В открытом космосе три небольших астероида из-за гравитационного притяжения сближаются друг с другом вдоль общей прямой, неподвижной относительно звёзд. Отношение расстояний от среднего астероида до крайних остаётся равным $n=2$ вплоть до их столкновения (см. рисунок).  Масса левого астероида равна $m_{1}$, масса центрального - $m_{2}$.
Найдите массу $m_{3}$ правого астероида.
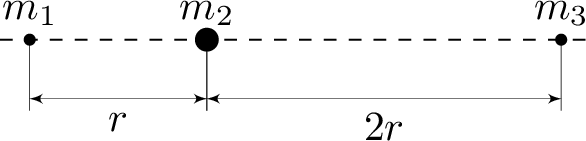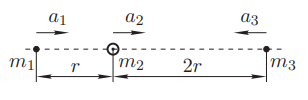
Решение: Пусть ускорения астероидов равны $a_{1}$, $a_{2}$, $a_{3}$ и направлены так, как показано на рисунке ниже.  В системе отсчёта, связанной с третьим астероидом их ускорения равны $a_{1}^{\prime}=a_{1}+a_{3}$ и $a_{2}^{\prime}=a_{2}+a_{3}$. Чтобы отношение расстояний от $m_{1}$ и $m_{2}$ до $m_{3}$ оставалось равным $\frac{3}{2}$, оно должно быть равно отношению ускорений $a_{1}^{\prime}$ и $a_{2}^{\prime}$, то есть $$ \frac{a_{1}^{\prime}}{a_{2}^{\prime}}=\frac{a_{1}+a_{3}}{a_{2}+a_{3}}=\frac{3}{2}. $$ Отсюда получим связь ускорений: $$ a_{3}=2 a_{1}-3 a_{2}. \quad (1) $$ Из закона всемирного тяготения найдём ускорения астероидов: $$ a_{1}=G \frac{m_{2}}{r^{2}}+G \frac{m_{3}}{9 r^{2}}, \quad a_{2}=G \frac{m_{3}}{4 r^{2}}-G \frac{m_{1}}{r^{2}} \quad a_{3}=G \frac{m_{1}}{9 r^{2}}+G \frac{m_{2}}{4 r^{2}}. $$ Подставляя эти выражения в $(1)$, получим: $$ \frac{m_{1}}{9}+\frac{m_{2}}{4}=2 (m_{2}+\frac{m_{3}}{9})-3 (\frac{m_{3}}{4}-m_{1}). $$ Отсюда находим неизвестную массу $$ m_{3}=\frac{104}{19} m_{1}+\frac{63}{19} m_{2}. $$
Ответ: $$ m_{3}=\frac{104}{19} m_{1}+\frac{63}{19} m_{2}. $$
Темы:
T, Механика, Динамика, Гравитация, Всероссийские